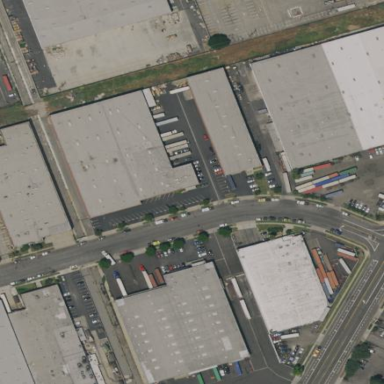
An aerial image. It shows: Warehouse.